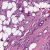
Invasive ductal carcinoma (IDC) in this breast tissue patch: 1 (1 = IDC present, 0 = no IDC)